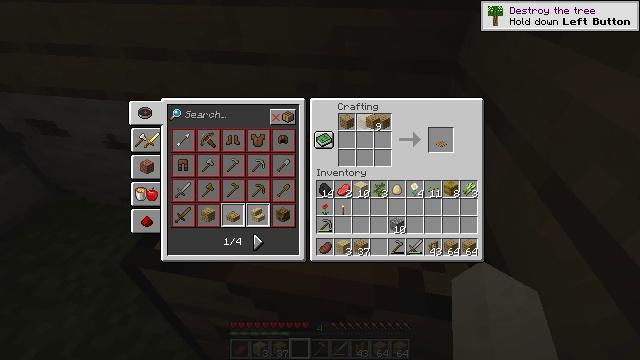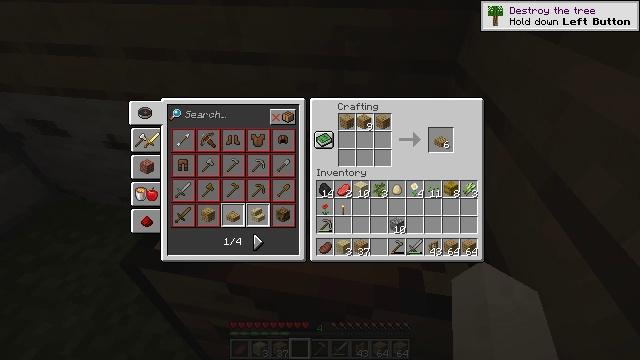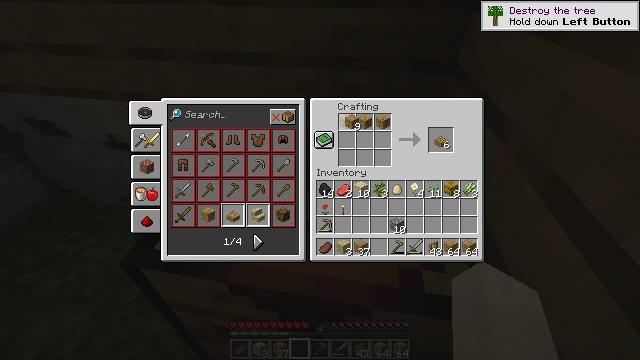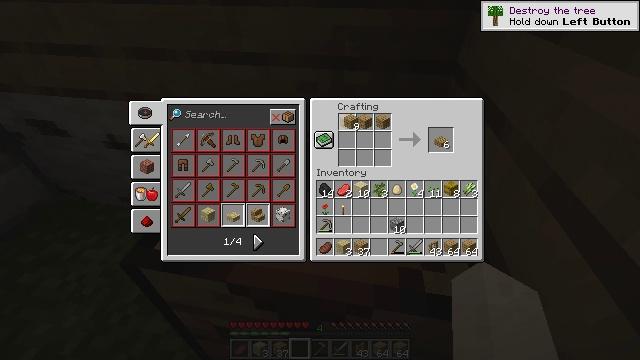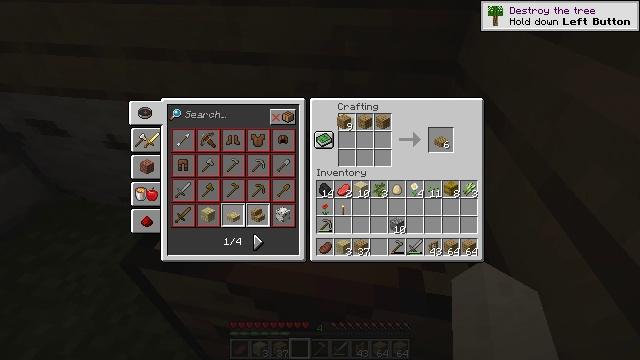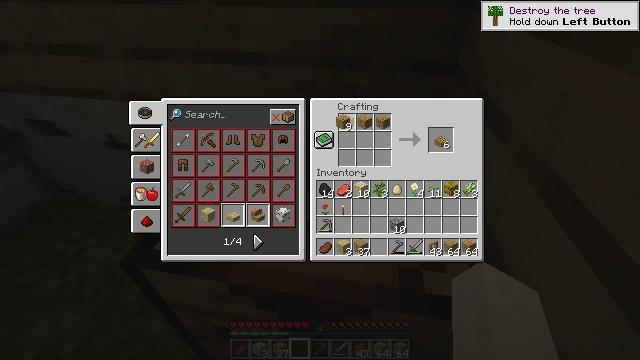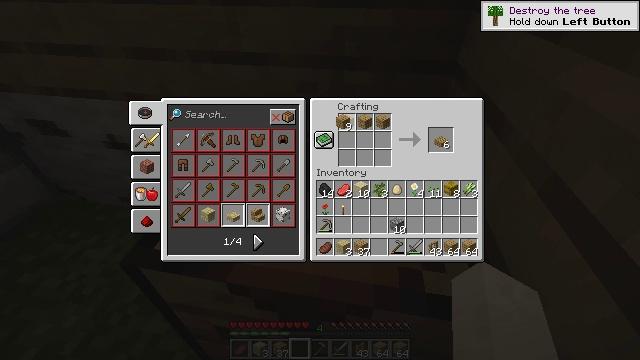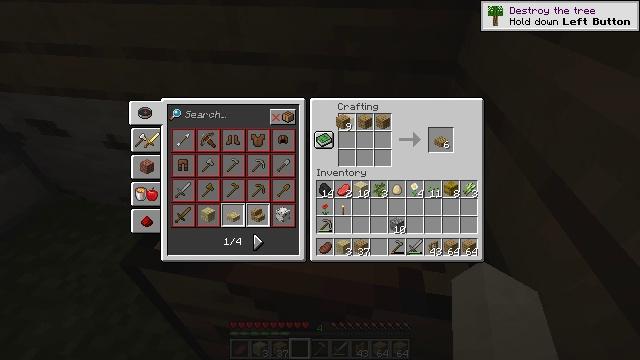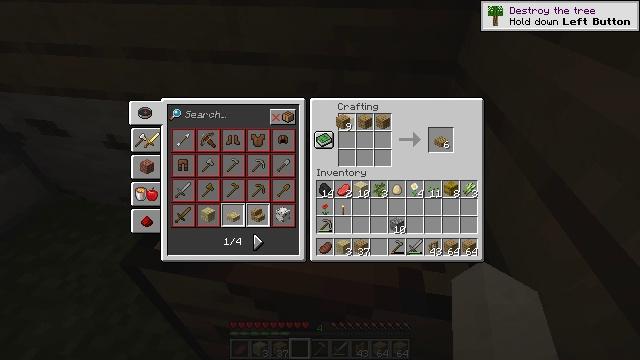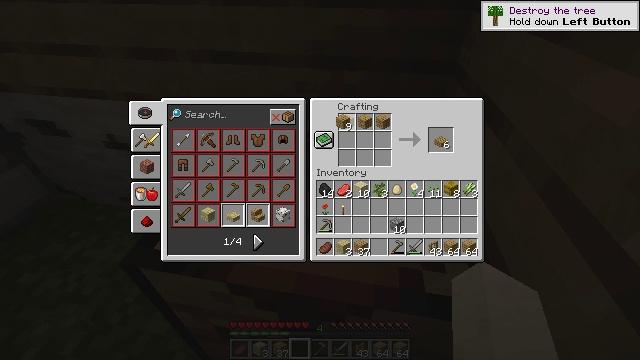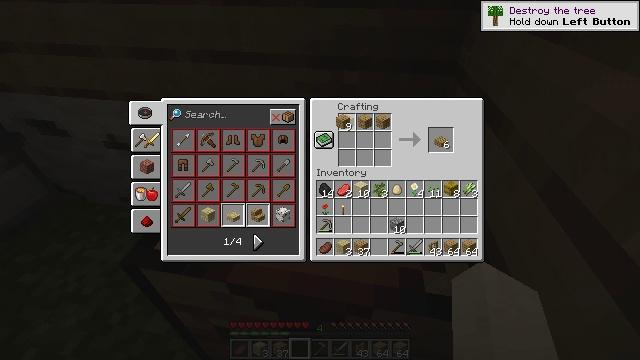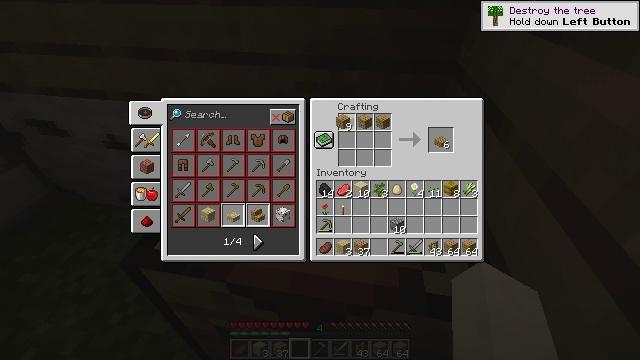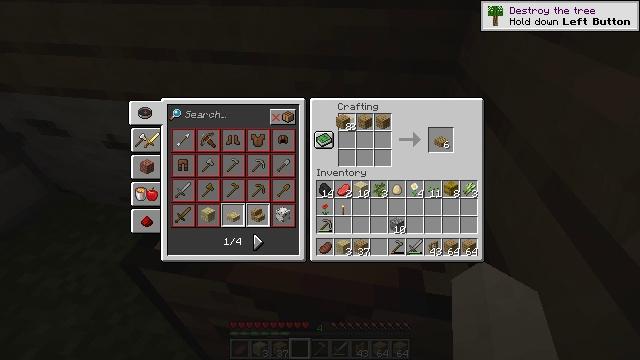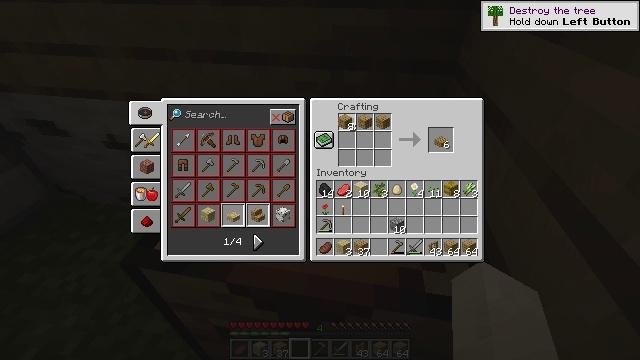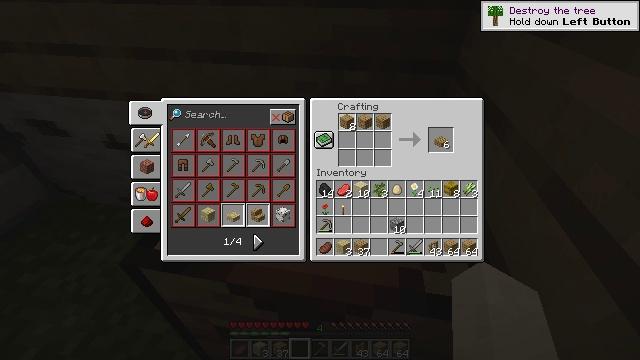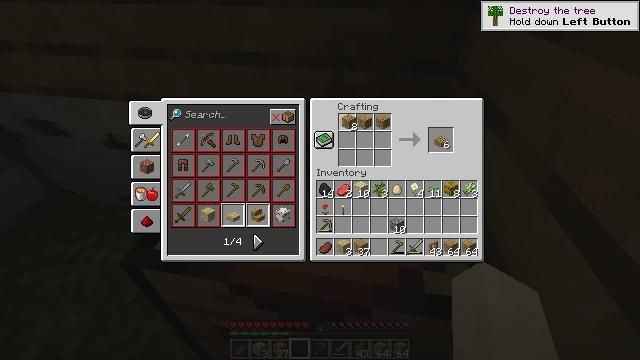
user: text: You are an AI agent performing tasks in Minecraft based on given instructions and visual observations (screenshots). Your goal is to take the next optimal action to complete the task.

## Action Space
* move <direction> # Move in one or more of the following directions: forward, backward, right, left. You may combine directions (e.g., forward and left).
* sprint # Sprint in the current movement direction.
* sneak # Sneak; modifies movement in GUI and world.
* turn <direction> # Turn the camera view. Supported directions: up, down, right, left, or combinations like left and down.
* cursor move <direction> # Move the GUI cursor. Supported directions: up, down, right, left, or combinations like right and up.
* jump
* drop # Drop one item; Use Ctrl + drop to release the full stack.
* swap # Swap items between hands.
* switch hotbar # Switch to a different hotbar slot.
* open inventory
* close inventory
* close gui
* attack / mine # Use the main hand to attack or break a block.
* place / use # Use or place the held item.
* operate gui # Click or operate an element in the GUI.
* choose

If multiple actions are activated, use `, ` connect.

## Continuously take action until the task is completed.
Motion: motion action
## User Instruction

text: Craft an oak slab.
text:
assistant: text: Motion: cursor move left
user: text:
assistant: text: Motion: cursor move left
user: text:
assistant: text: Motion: no_op
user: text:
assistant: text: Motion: cursor move left
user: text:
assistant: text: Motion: no_op
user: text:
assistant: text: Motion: no_op
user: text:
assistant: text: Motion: no_op
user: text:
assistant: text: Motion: no_op
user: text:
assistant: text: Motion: choose
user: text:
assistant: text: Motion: choose
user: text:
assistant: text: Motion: choose
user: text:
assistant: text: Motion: no_op
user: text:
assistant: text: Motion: no_op
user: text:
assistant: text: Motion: no_op
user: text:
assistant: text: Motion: no_op
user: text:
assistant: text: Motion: no_op
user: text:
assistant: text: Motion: no_op
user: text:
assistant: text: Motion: no_op
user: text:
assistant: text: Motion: no_op
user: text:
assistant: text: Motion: no_op
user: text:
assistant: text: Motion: no_op
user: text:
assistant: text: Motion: no_op
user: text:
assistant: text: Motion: no_op
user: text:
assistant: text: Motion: no_op
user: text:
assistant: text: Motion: no_op
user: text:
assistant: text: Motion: choose
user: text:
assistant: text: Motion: choose
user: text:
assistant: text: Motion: choose
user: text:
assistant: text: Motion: no_op
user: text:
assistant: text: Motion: no_op